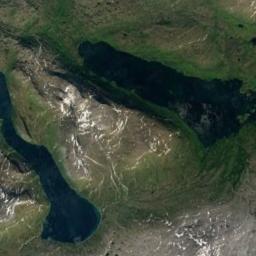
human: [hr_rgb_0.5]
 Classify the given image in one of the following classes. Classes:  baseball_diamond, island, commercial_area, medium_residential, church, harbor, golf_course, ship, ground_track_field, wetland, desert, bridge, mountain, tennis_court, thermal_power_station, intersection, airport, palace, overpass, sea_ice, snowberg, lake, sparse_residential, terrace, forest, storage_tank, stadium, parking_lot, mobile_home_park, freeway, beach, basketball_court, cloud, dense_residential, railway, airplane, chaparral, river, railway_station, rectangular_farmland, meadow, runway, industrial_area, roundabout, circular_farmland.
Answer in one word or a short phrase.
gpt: lake